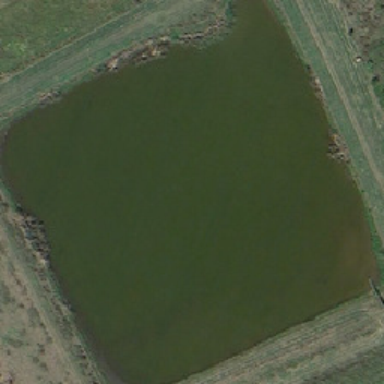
It is lawn and land .